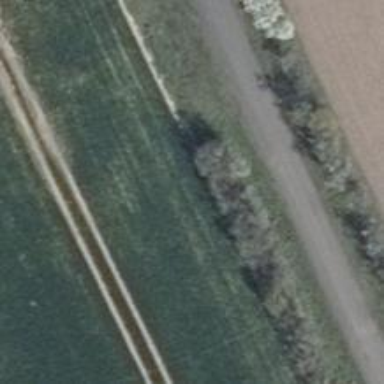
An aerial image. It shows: Row of trees in natural setting.